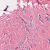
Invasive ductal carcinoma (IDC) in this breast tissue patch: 0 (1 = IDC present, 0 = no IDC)